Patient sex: M
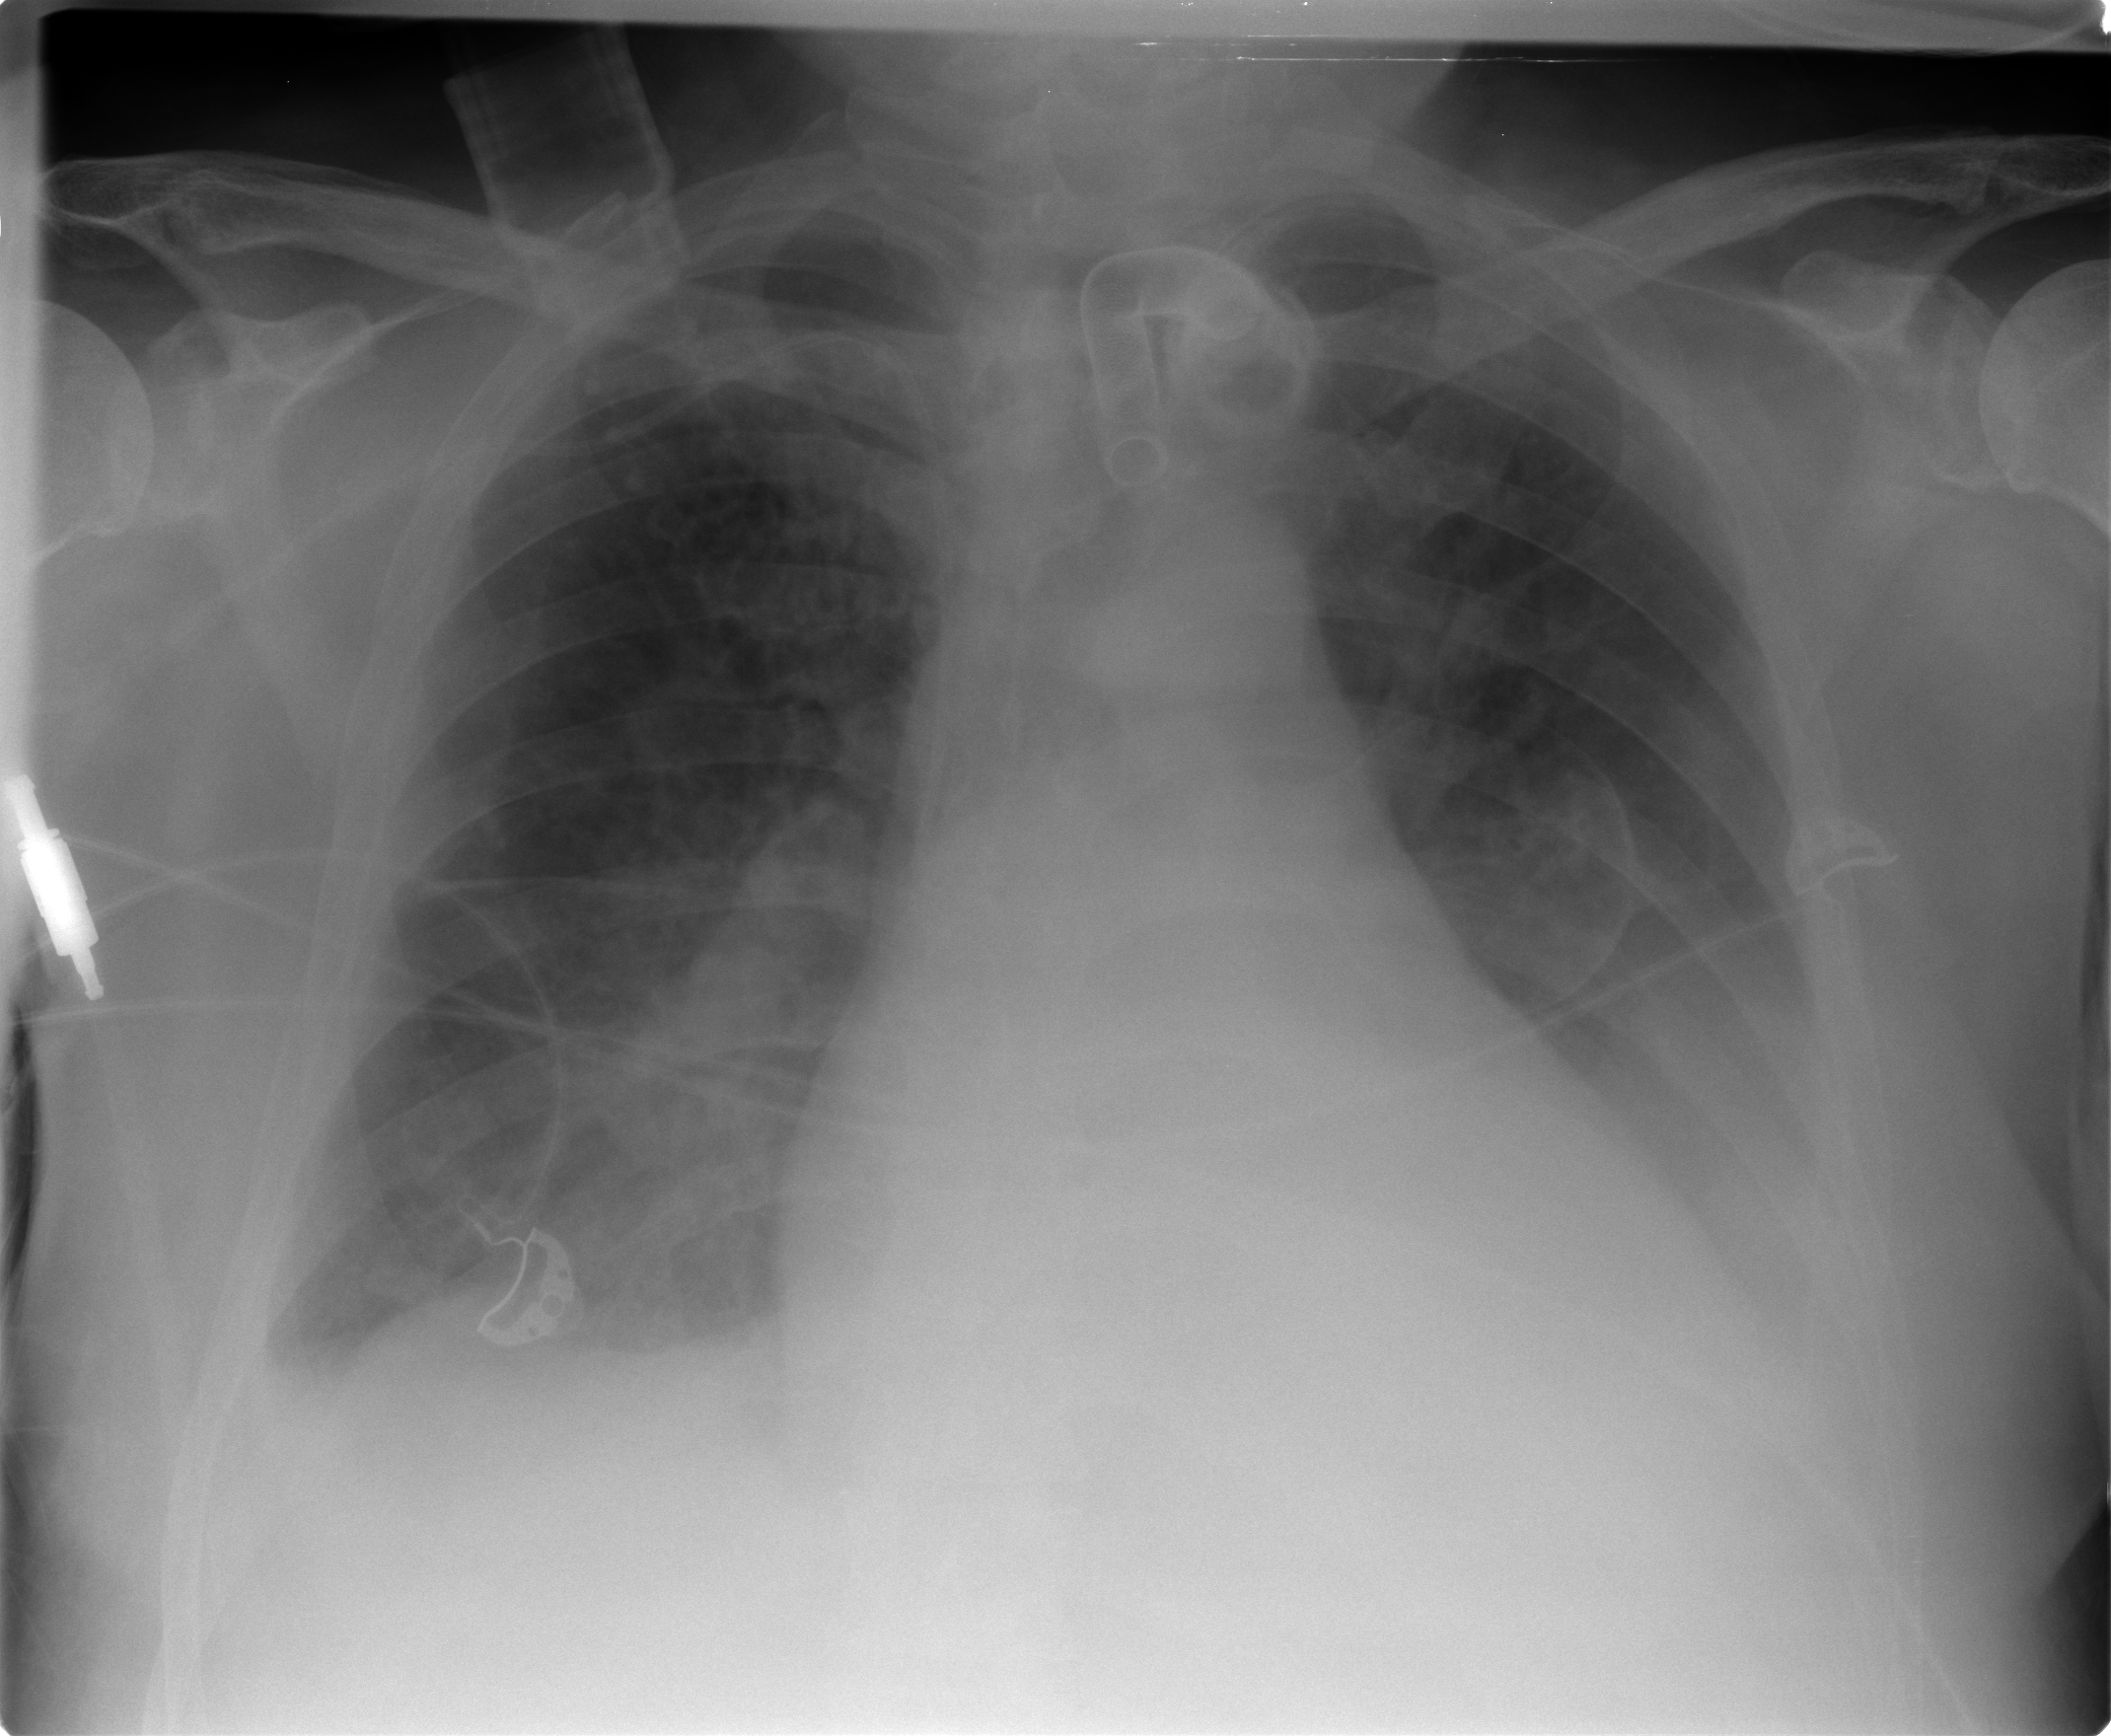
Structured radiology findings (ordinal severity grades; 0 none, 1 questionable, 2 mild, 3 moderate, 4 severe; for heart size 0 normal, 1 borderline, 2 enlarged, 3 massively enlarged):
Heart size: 2
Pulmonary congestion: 3
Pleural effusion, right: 2
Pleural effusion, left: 3
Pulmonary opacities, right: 1
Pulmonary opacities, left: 2
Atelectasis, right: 2
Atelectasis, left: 2